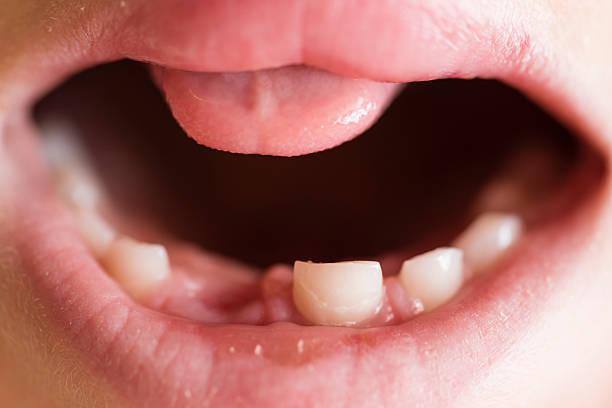
Condition: hypodontia